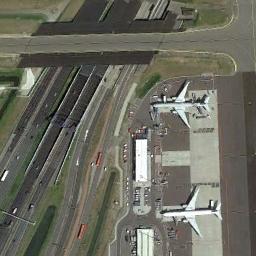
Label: airplane